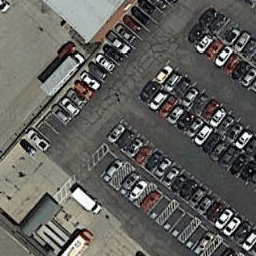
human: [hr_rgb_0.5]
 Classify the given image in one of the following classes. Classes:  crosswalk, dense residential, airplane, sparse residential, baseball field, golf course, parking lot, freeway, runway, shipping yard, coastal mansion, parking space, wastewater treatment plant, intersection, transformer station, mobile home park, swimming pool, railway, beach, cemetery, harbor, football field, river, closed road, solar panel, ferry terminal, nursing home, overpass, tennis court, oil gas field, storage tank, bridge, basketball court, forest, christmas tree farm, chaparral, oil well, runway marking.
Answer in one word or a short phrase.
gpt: parking lot